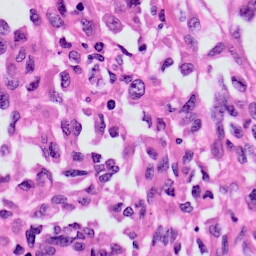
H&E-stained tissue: Skin